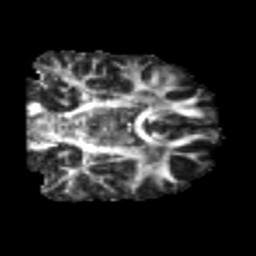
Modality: FA
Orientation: coronal
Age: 24
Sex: male
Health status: healthy
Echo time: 0.074 s